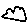
Label: cloud